Question: I have the next html code
'''
<script type="text/javascript">
playSound = function(soundUrl) {
var sound = new Audio(soundUrl);
sound.autobuffer = false;
sound.play();
}
</script>
<input type="button" onclick="playSound('audioCaptcha')" value="Play"/>
'''
audioCaptcha is path to my audio storage, which return the unique audio fragment. It works perfectly with Google Chrome and IE, but does not with Mozilla Firefox. Because of strange working of cache I'm getting the old audio fragment every time.
Header: "Cache-Control", "private,no-cache,no-store"
As workaround I can use soundUrl with random parameter, e.g. audioCaptcha?12345, but I hope that there are more adequate solution.
Network statistic:

At the next attempts no one request appear and Firefox will use the previous audio fragment. But if the user will wait ~20 second then everything is fine. Looks like that in spite of Cache-Control headers Firefox store it. I want turn off this possibility.
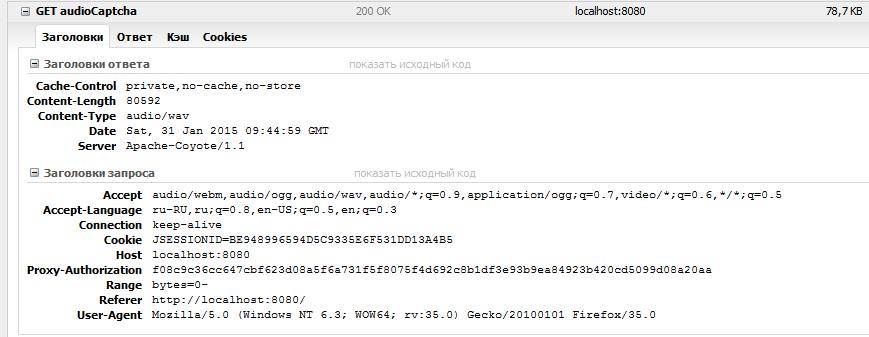
Answer: I submitted this issue to Firefox bug tracker and it was confirmed.
You can track the status here: <URL>